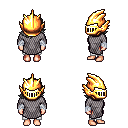
a pixel art fantasy rpg character, female body template, human, light skin, chain mail, white pants, gray swoop hairstyle, gold helm, white cloth bandages, four views (front, back, left, right), 2x2 character sprite sheet, small pixel art, hard edges, no anti-aliasing